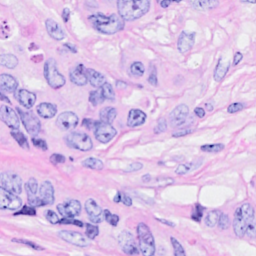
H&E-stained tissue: Breast